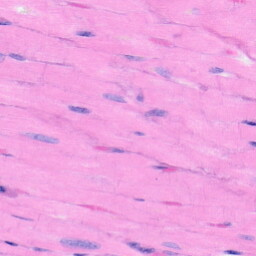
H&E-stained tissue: Heart